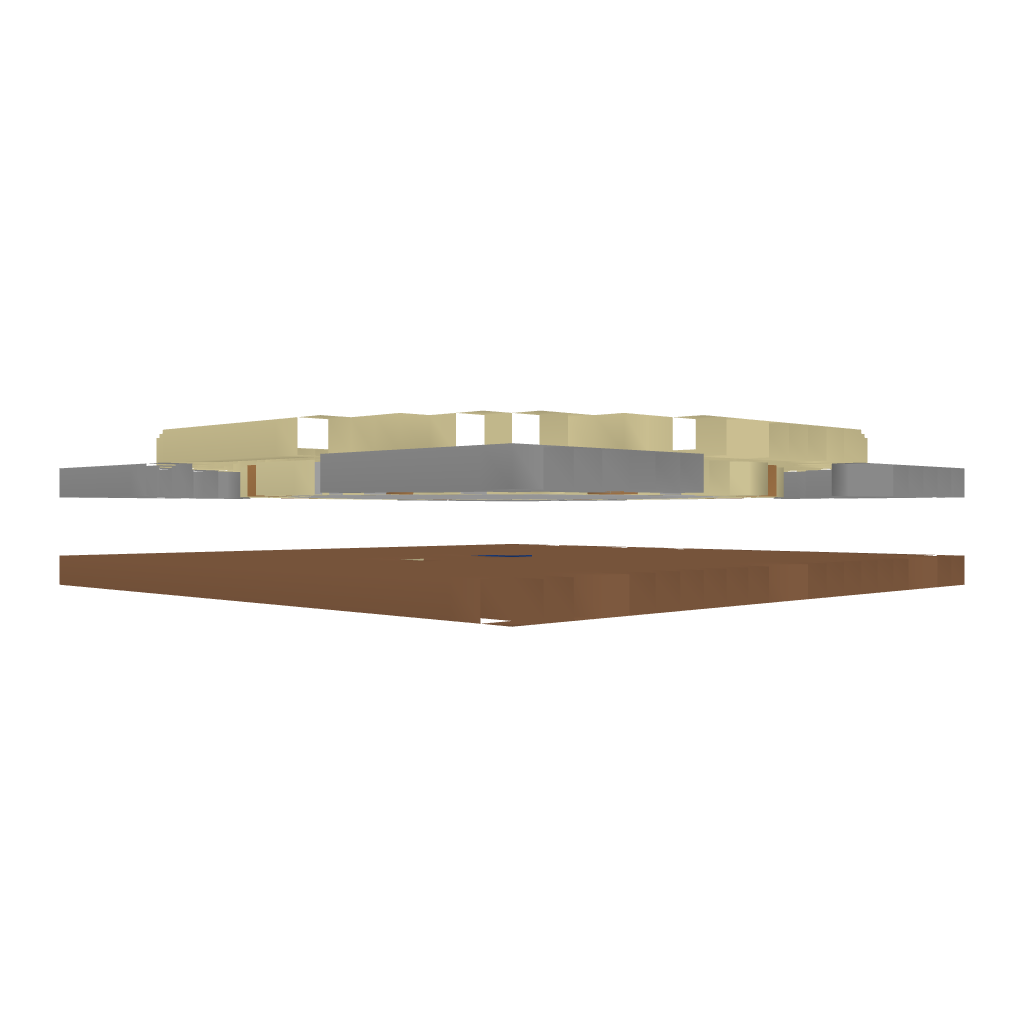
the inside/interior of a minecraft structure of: Small Jem Pool